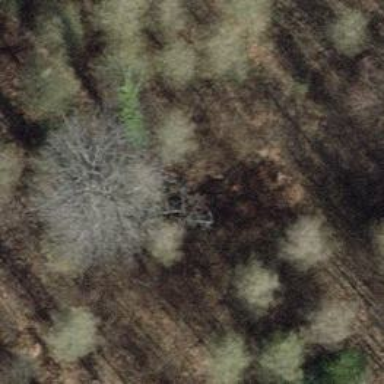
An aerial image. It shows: Shelter that serves as hunting stand.